Aerial crown-view tile of a tropical tree (Barro Colorado Island, Panama), acquired 20250124:
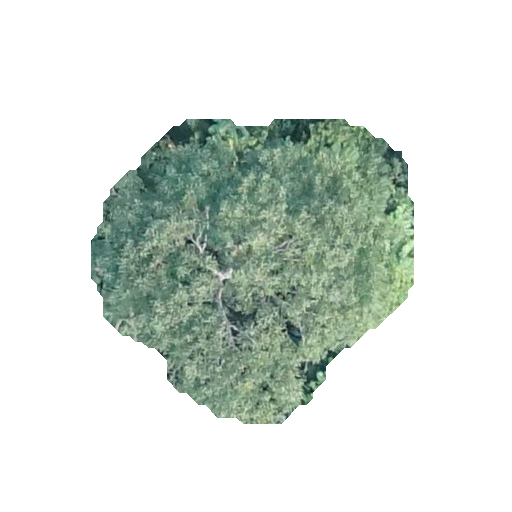
Species: Astronium graveolens
GBIF accepted scientific name: Astronium graveolens
Crown area: 109.018 m²